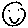
Label: smiley face